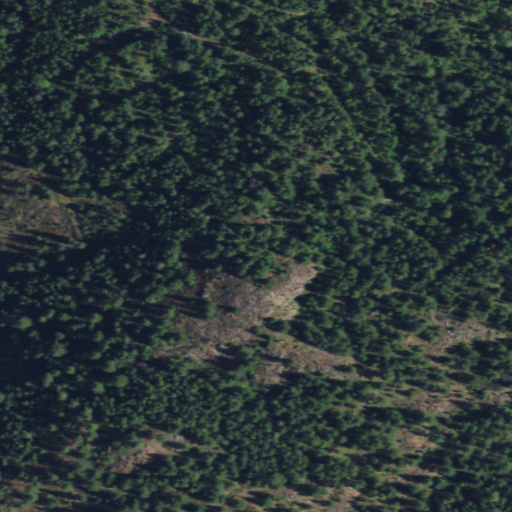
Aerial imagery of mountain in Washington named Gladstone Mountain containing evergreen forest and shrub